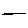
Label: line